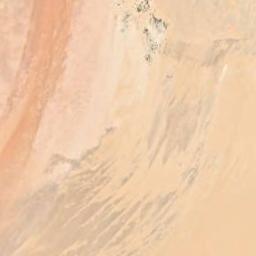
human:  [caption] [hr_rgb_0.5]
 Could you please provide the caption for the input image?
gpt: There are many lines in the desert .

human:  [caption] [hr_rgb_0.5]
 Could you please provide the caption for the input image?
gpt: The  light yellow desert covers the brown bare land .

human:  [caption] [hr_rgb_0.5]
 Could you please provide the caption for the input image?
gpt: The desert is with half of white sand and half of yellow sand .

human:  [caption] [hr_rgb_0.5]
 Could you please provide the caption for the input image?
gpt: The desert has yellow sand and flat terrain .

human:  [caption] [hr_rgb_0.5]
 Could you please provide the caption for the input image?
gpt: A yellow desert covered by sand and some bare land .